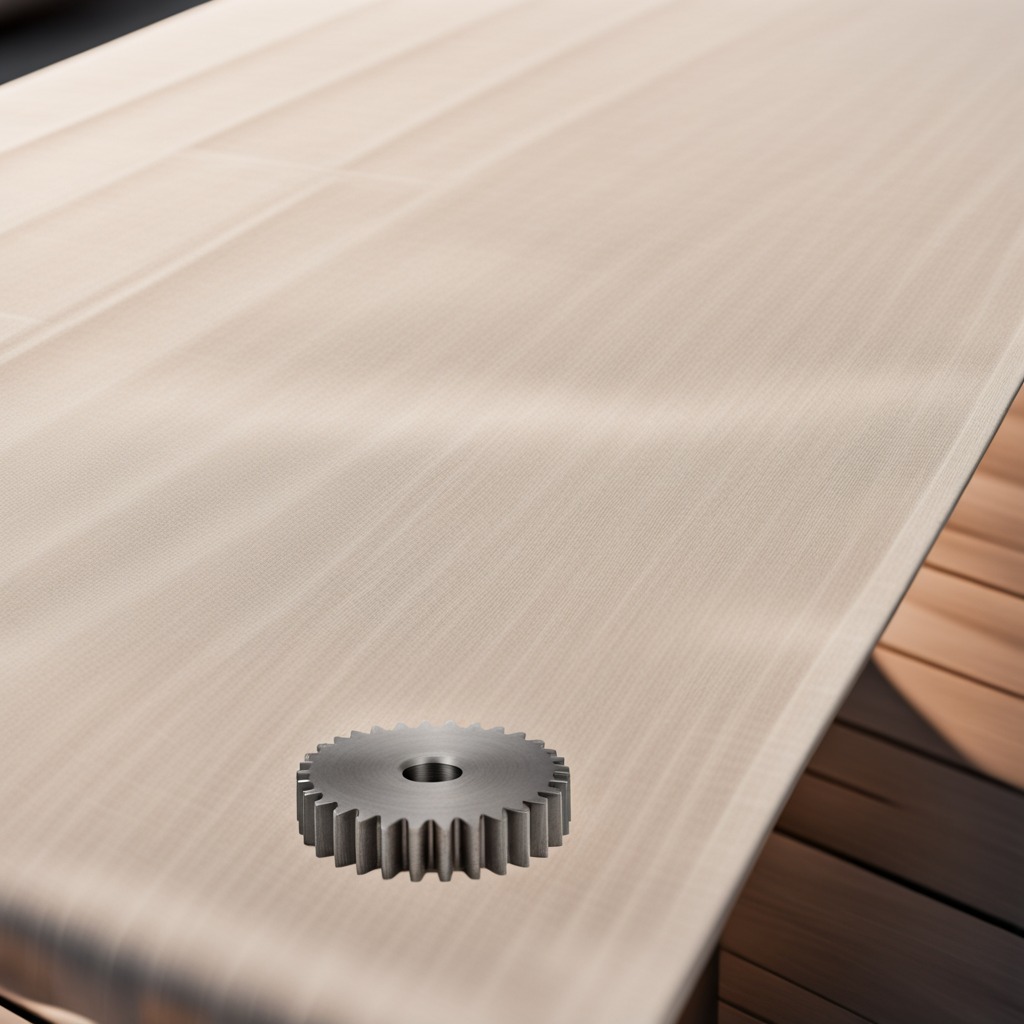
A steel gear with teeth is lying on a wooden table in an outdoor workshop during daytime bright natural light soft shadows worn but beneath the cloth.